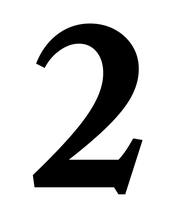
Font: LibreCaslonText_Bold